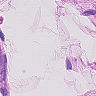
Metastatic tissue present: no